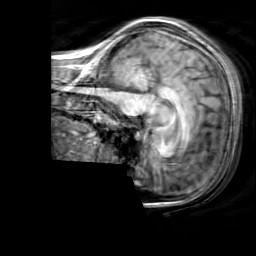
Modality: T1w
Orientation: sagittal
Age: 28
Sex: female
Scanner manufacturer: siemens
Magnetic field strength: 3 T
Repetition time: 2.3 s
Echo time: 0.00303 s